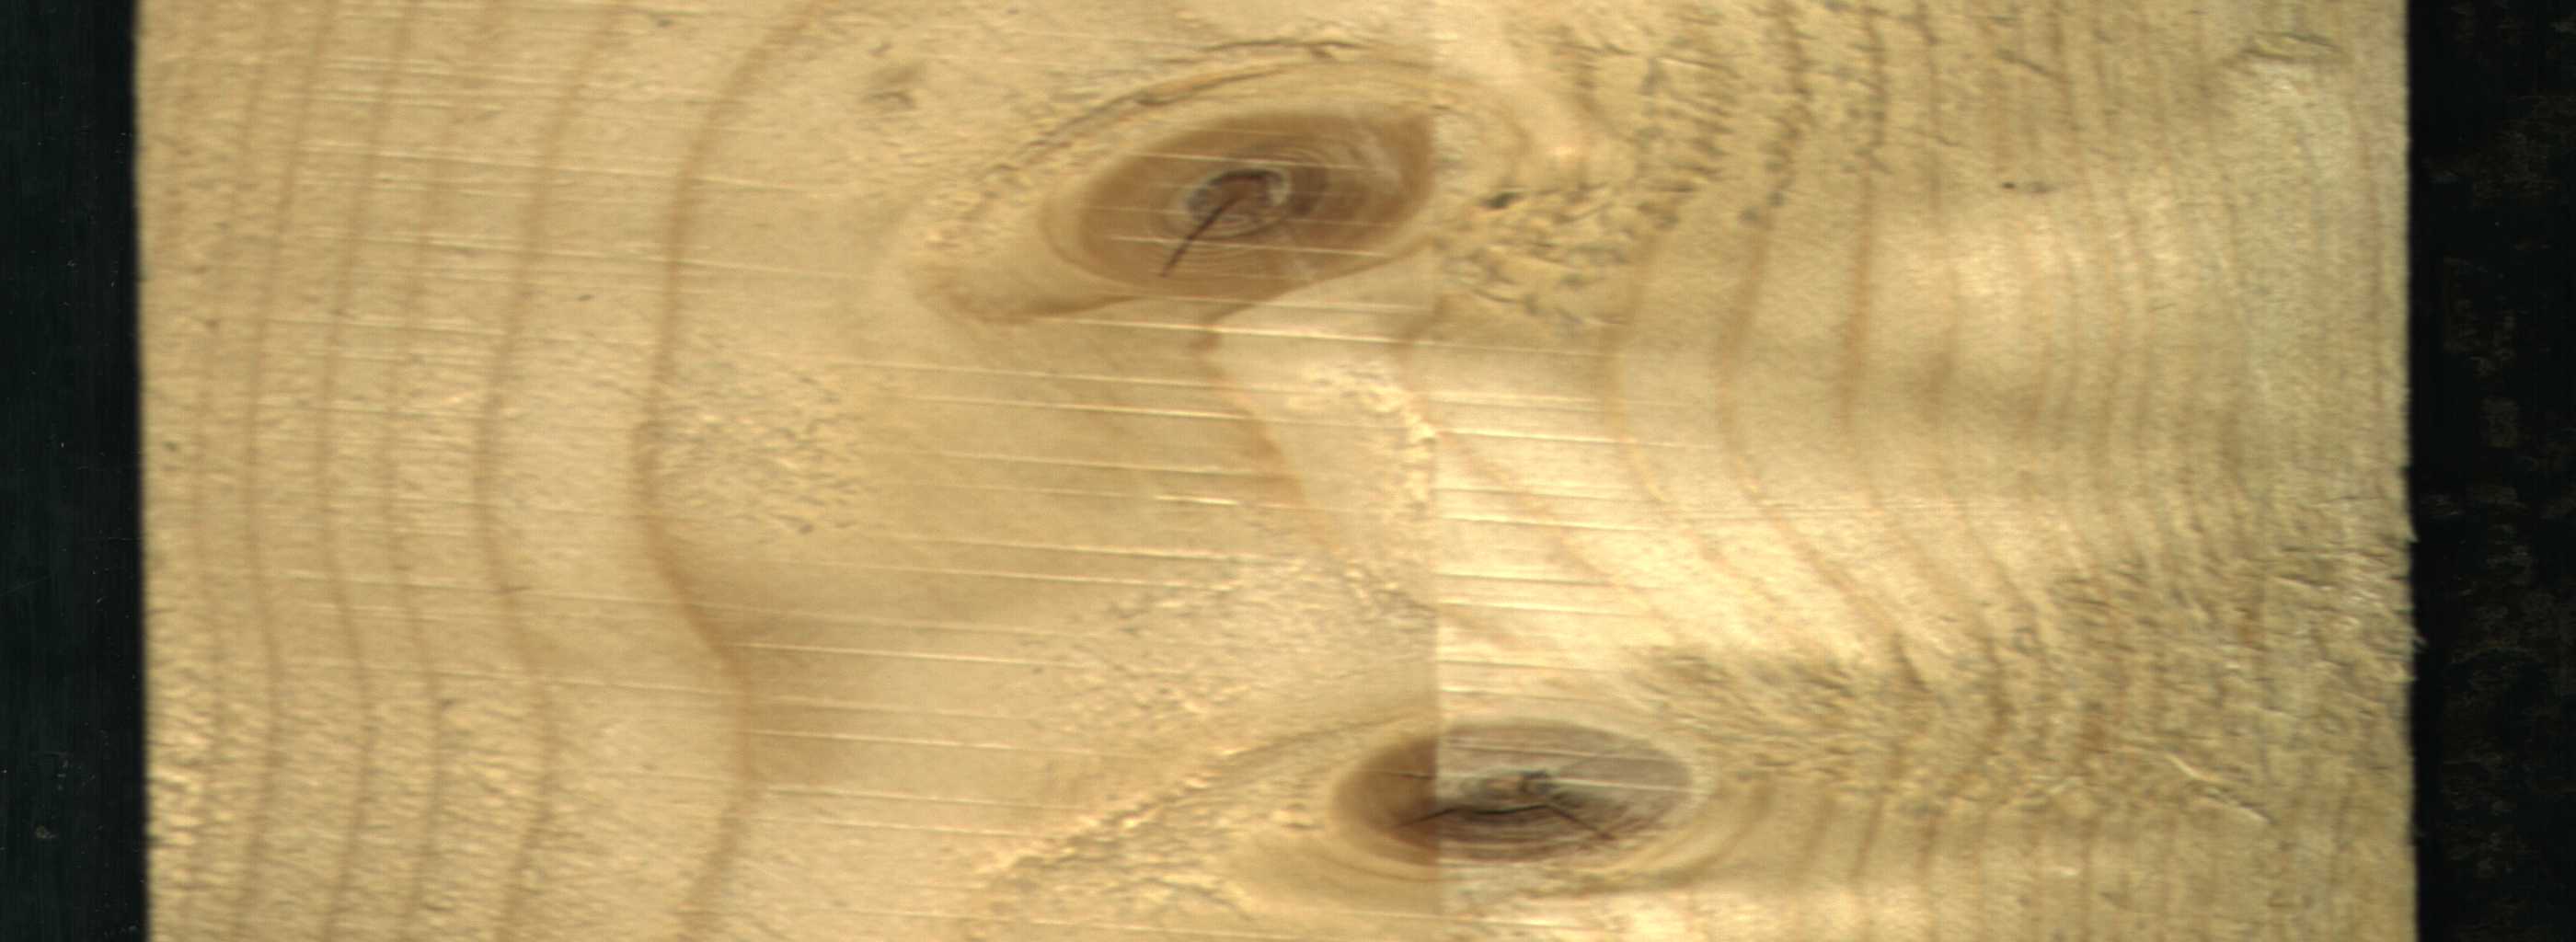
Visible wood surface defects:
knot_with_crack
knot_with_crack